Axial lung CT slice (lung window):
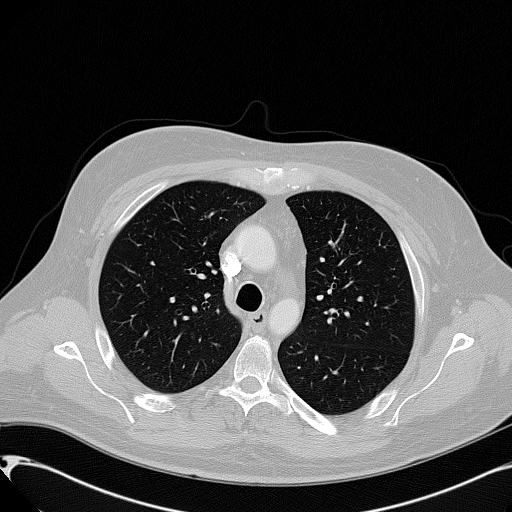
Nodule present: no